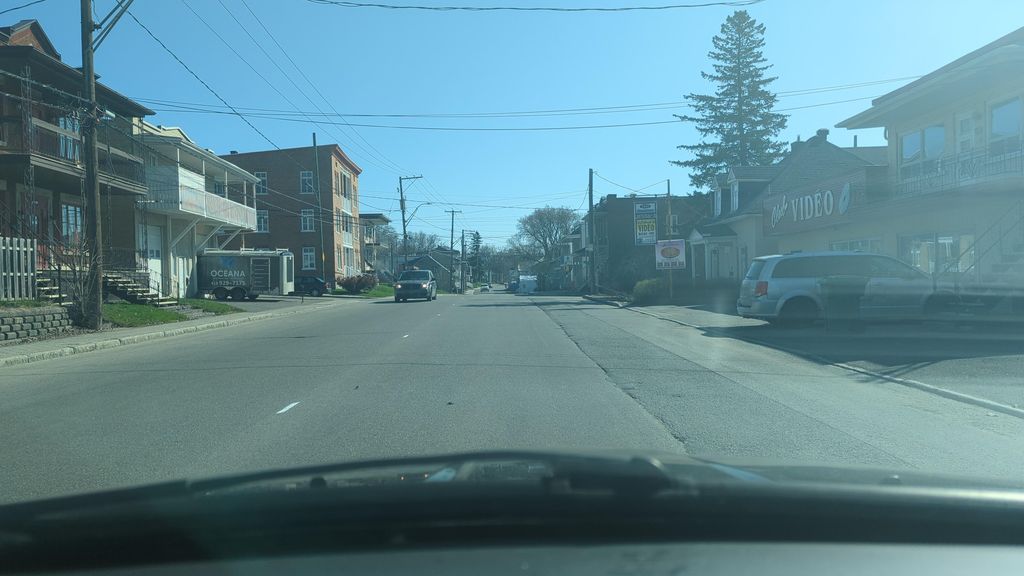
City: quebec_city